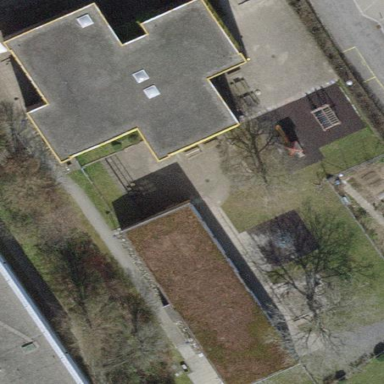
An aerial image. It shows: School.